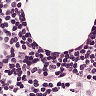
Metastatic tissue present: no